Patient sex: M
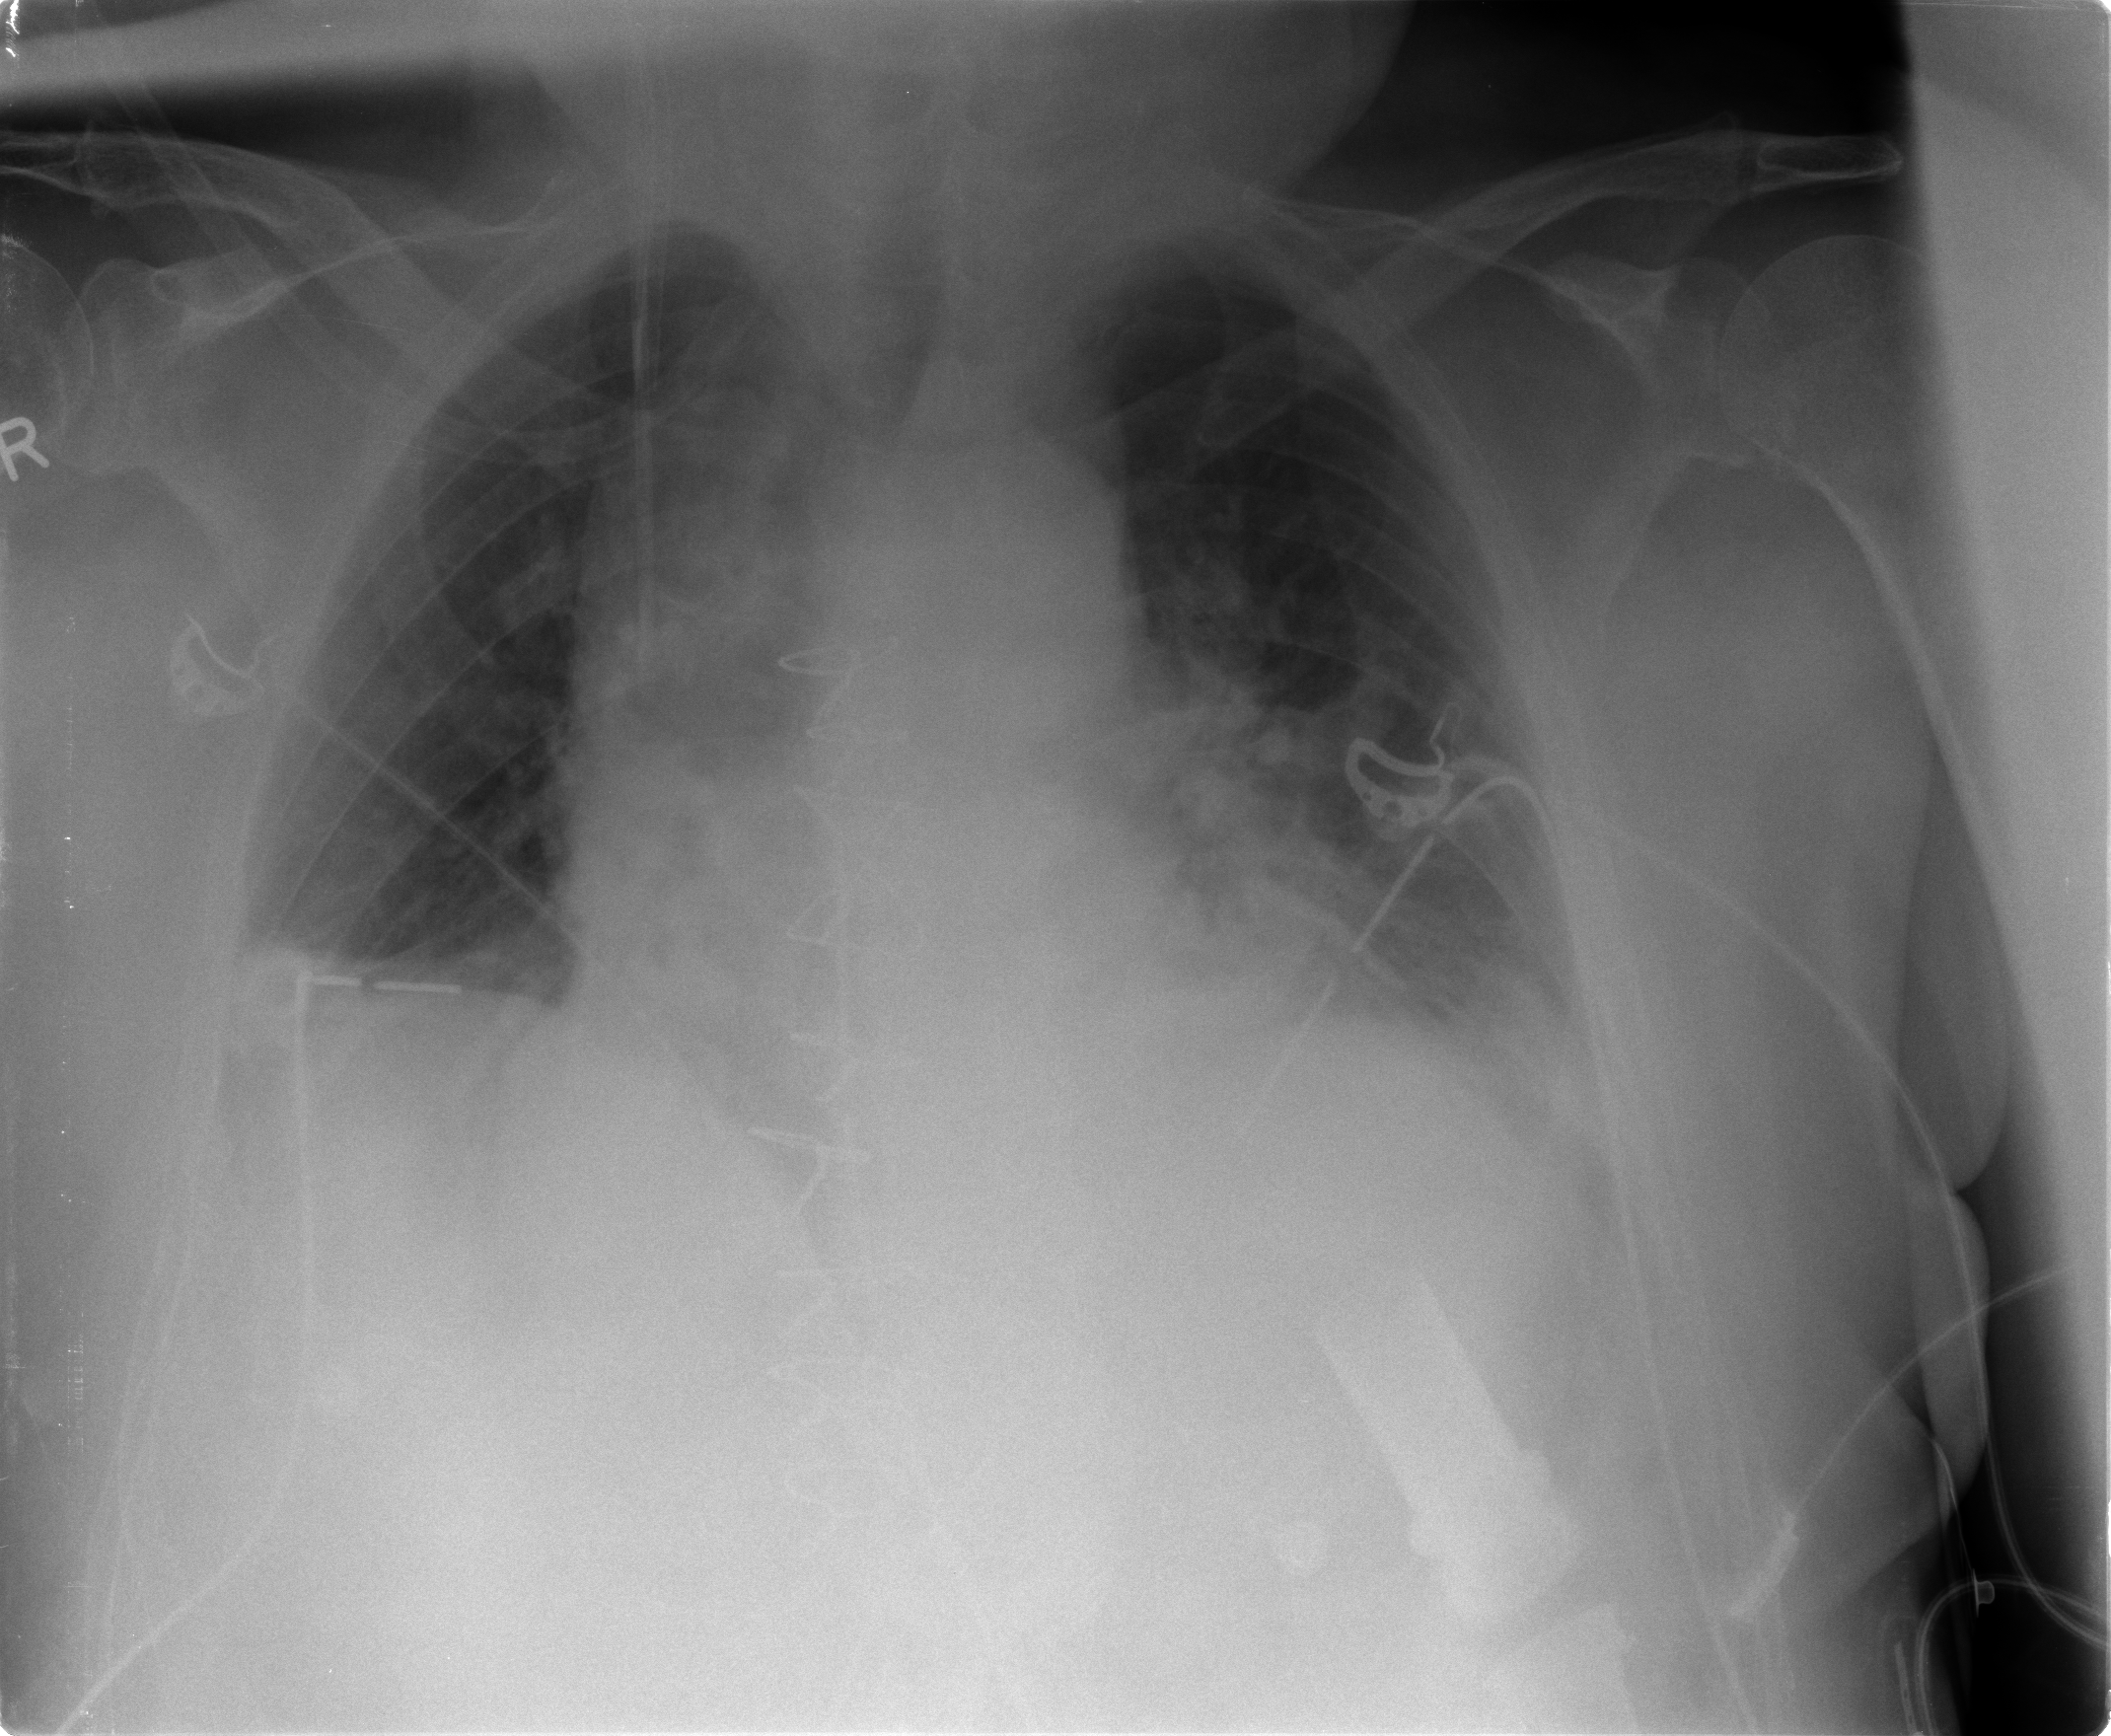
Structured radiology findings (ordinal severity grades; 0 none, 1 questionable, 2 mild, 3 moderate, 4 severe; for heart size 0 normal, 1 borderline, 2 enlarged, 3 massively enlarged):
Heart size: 2
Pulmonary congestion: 1
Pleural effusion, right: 1
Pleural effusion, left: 2
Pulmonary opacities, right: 0
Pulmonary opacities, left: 0
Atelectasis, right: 1
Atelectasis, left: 1